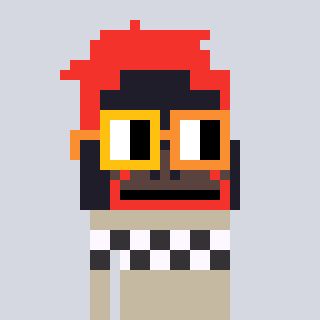
a pixel art character with square yellow and orange glasses, a orangutan-shaped head and a bege-colored body on a cool background